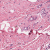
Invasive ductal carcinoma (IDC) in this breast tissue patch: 0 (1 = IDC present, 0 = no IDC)